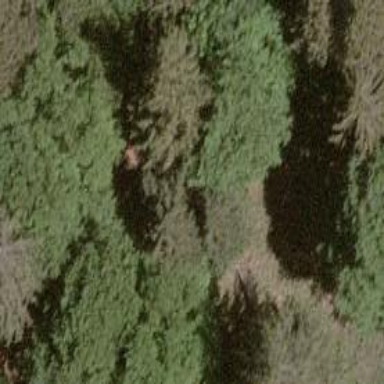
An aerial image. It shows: Single tag "natural: tree."